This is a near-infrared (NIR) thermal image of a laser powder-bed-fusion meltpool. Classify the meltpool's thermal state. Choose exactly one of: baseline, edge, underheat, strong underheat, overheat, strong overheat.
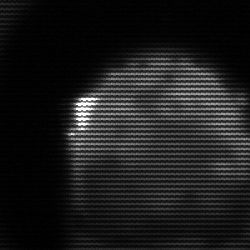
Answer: edge